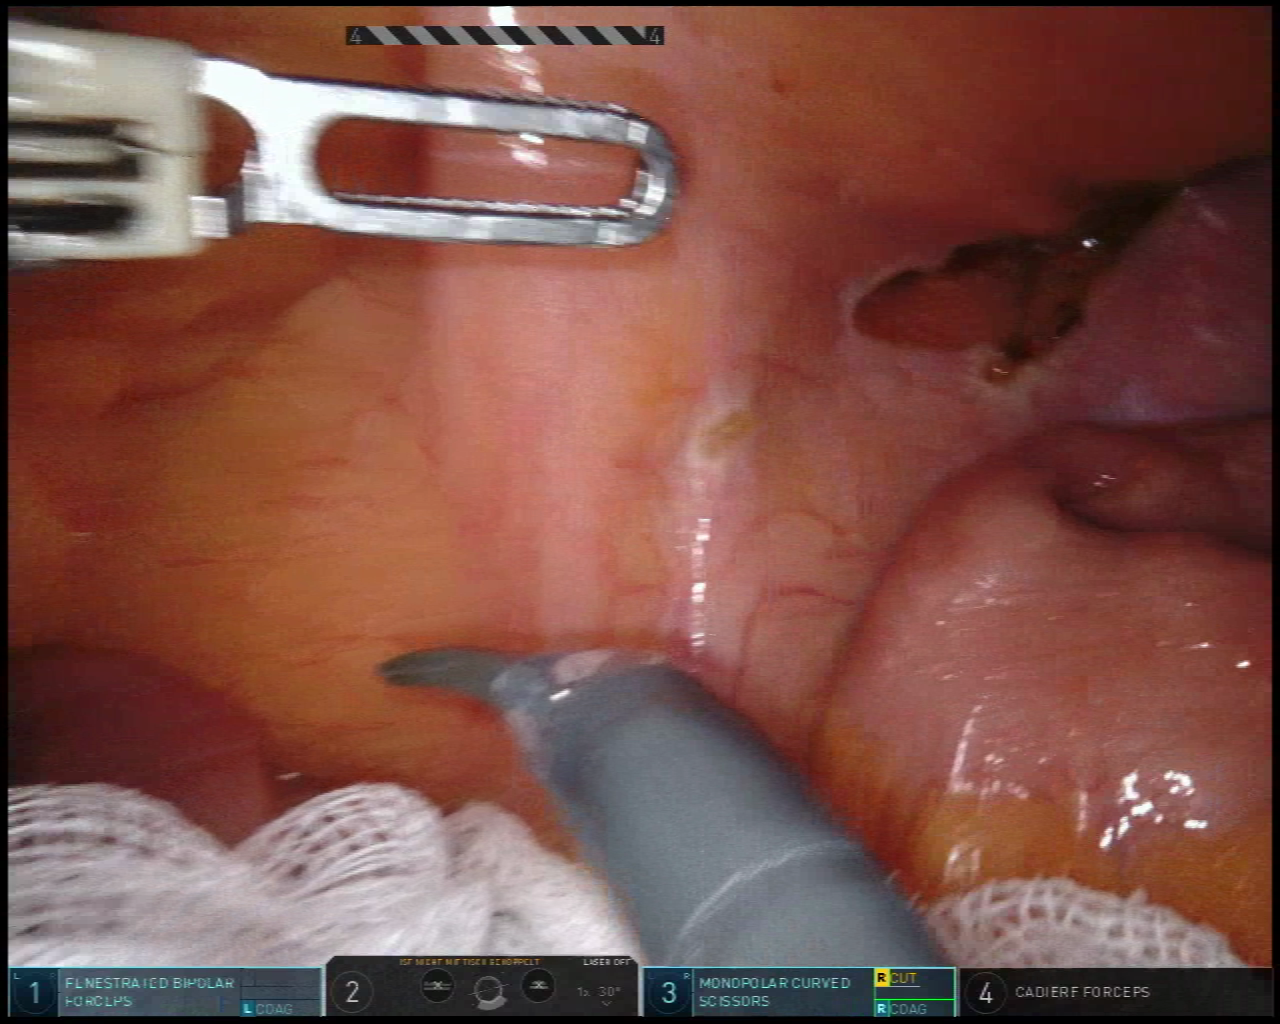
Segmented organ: small_intestine
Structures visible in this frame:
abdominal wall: yes
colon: no
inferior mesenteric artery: no
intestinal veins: no
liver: no
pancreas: no
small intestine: yes
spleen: no
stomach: no
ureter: no
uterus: no
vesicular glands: no